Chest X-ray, PA view. Patient: 57 years old, sex F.
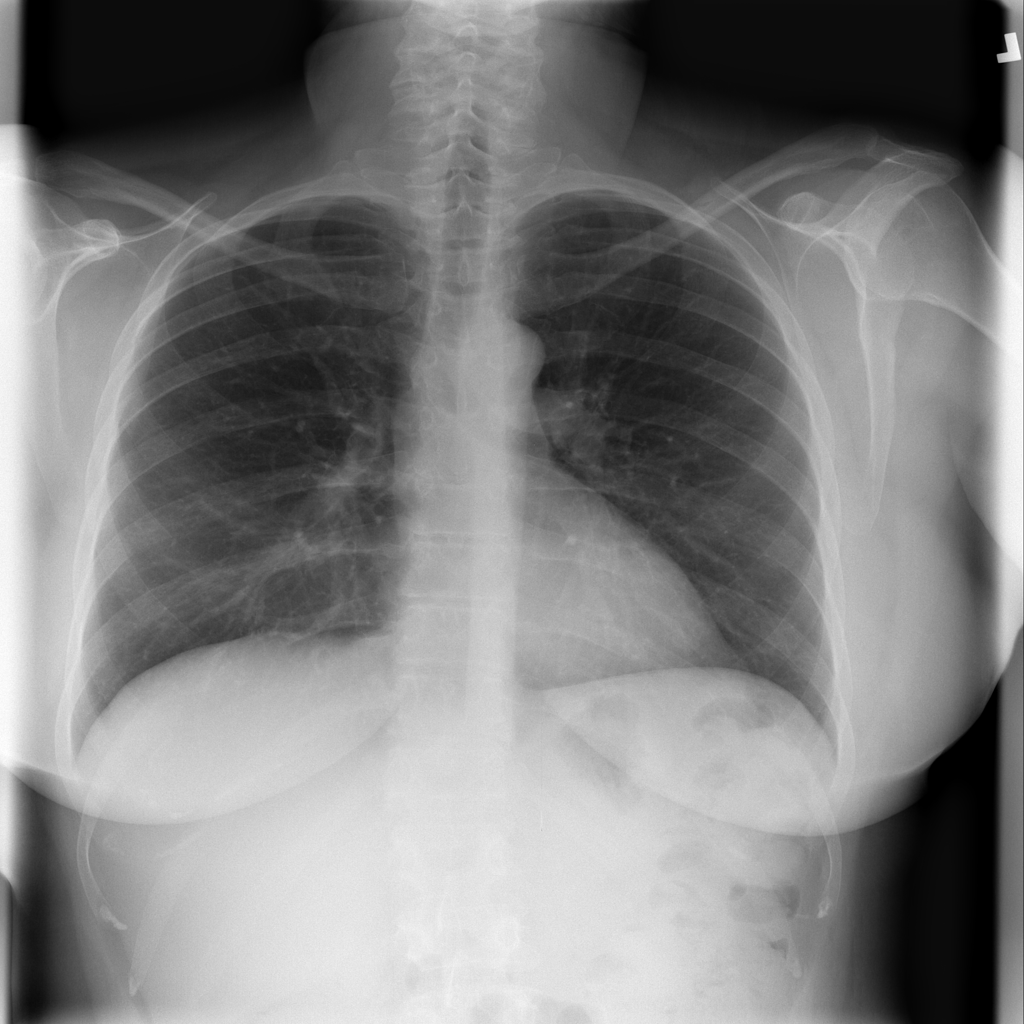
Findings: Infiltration